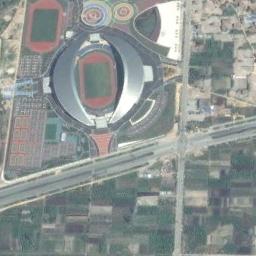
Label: stadium